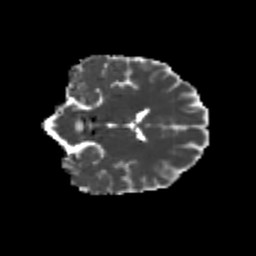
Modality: MD
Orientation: coronal
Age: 24
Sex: male
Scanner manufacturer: siemens
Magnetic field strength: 3 T
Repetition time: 3.5 s
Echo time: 0.104 s